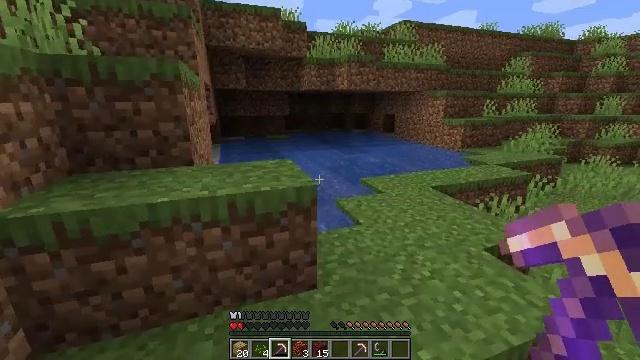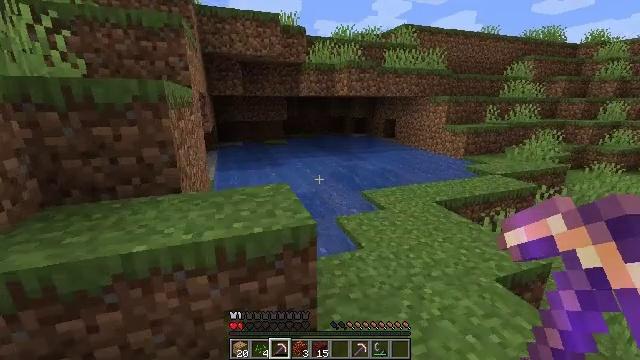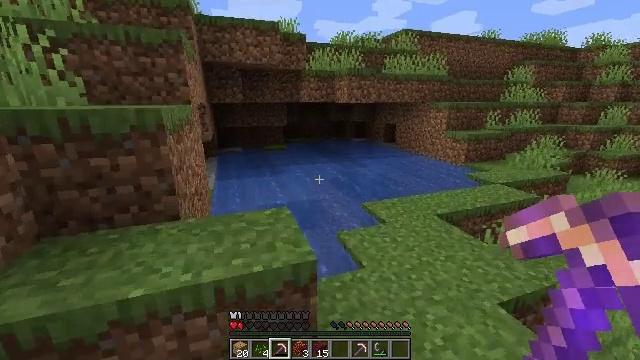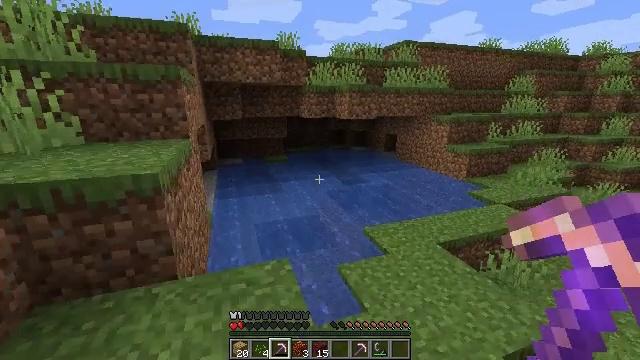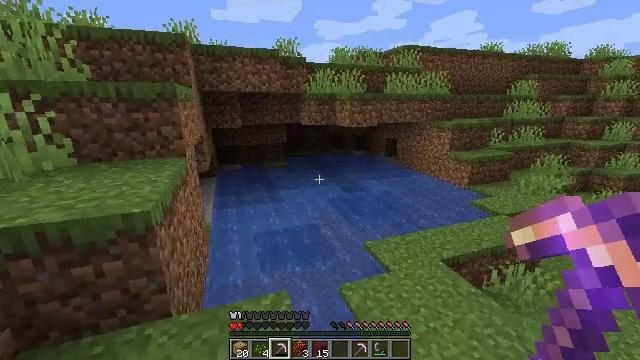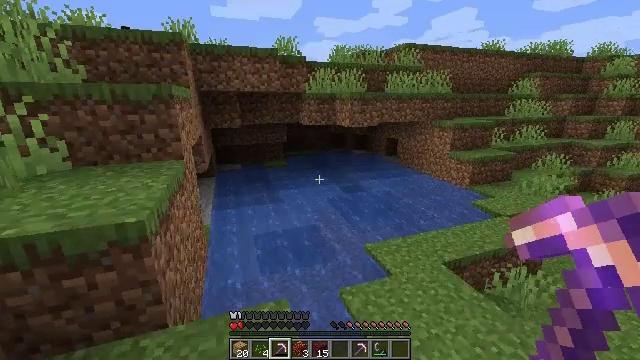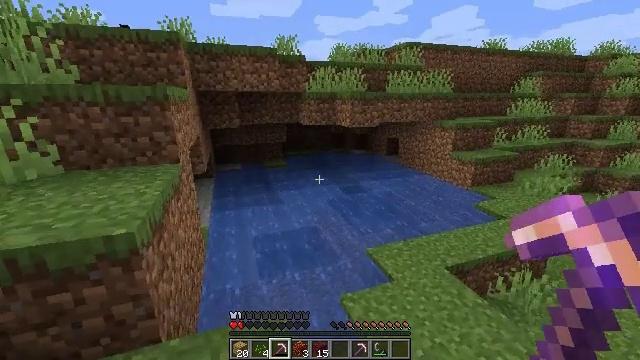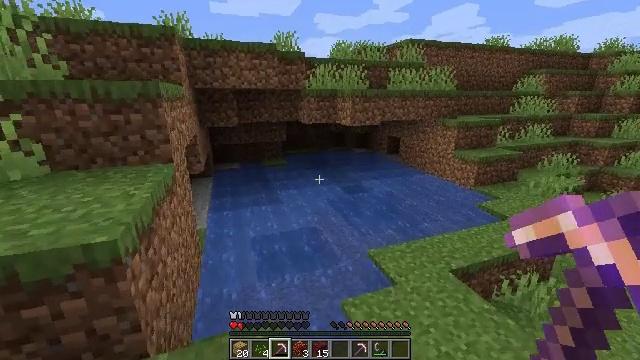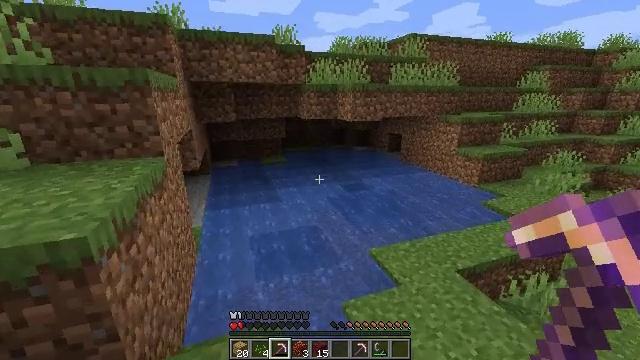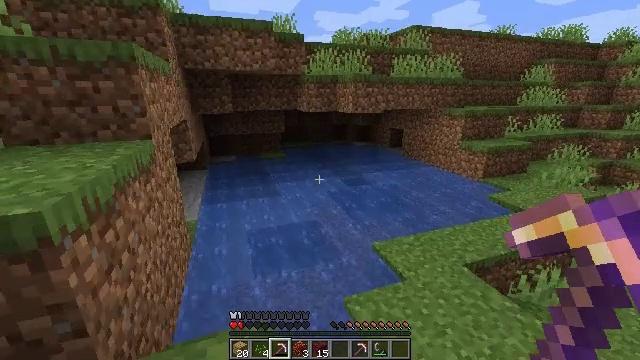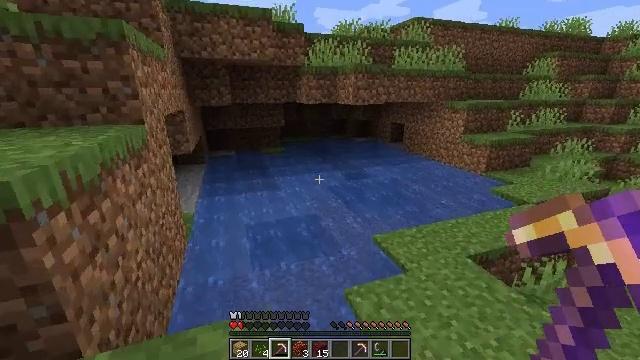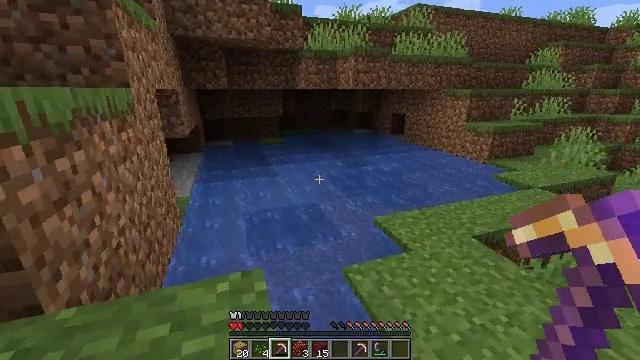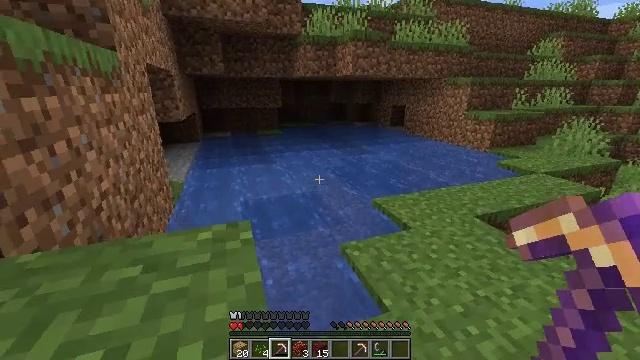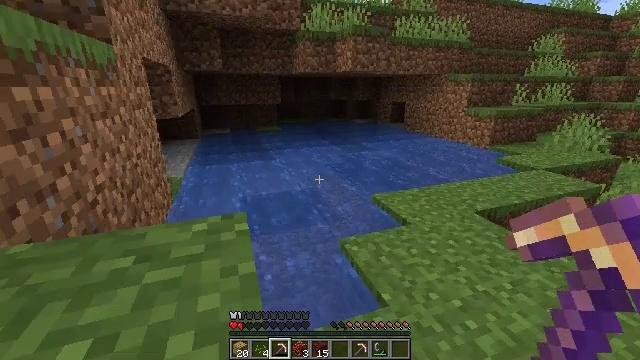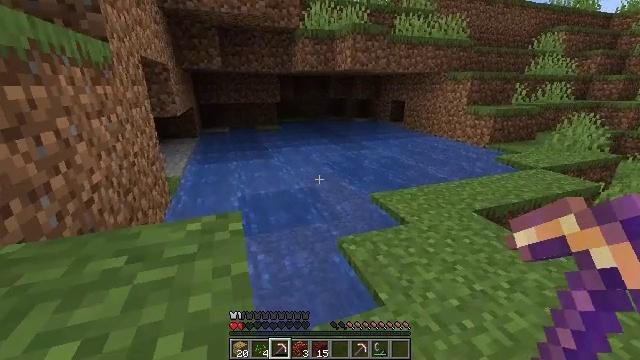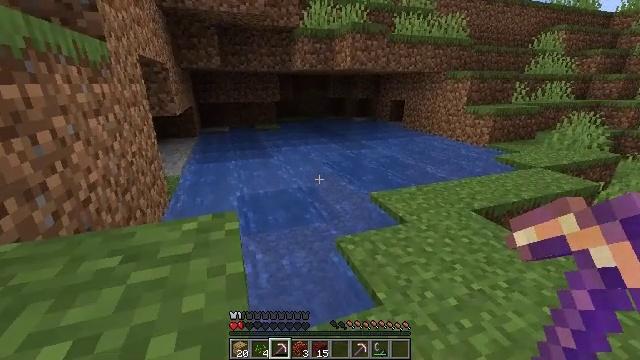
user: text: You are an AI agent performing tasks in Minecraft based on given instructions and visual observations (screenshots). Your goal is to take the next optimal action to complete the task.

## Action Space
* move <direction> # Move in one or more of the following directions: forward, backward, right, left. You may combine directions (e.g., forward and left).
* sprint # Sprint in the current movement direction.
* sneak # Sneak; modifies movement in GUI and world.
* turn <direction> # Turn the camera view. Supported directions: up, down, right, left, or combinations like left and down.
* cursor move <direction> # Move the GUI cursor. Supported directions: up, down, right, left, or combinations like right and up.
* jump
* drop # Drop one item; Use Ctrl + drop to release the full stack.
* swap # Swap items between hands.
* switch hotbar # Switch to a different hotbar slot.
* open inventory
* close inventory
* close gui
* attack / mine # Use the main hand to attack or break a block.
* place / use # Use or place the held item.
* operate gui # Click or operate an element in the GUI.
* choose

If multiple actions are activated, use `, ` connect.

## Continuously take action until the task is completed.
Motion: motion action
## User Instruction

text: Collect stone from the mine.
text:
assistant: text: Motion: move forward, jump
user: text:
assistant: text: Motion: move forward, jump
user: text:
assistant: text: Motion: move forward, jump
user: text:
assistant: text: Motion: move forward, jump
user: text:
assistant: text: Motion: move forward, jump
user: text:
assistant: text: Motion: move forward, jump
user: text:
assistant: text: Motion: move forward, jump
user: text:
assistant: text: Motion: jump
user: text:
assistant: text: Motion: jump
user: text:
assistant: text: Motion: jump
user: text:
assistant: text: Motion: jump
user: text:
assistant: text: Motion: jump
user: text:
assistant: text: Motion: no_op
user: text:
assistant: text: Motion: no_op
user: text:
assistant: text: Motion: no_op
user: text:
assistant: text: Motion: no_op
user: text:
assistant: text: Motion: no_op
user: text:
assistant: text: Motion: no_op
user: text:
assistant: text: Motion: move forward
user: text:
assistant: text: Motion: move forward and move right
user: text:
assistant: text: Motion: move forward and move right, turn left
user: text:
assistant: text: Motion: move forward and move right, turn left
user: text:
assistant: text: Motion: move forward and move right, turn left
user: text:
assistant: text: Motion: move forward and move right, turn left
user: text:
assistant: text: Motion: move forward and move right, turn left
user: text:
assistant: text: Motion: move forward, turn left
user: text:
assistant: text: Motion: move forward, turn left
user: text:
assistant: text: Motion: move forward, turn left
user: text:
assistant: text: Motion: move forward
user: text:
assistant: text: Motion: move forward